Aerial crown-view tile of a tropical tree (Barro Colorado Island, Panama), acquired 20240611:
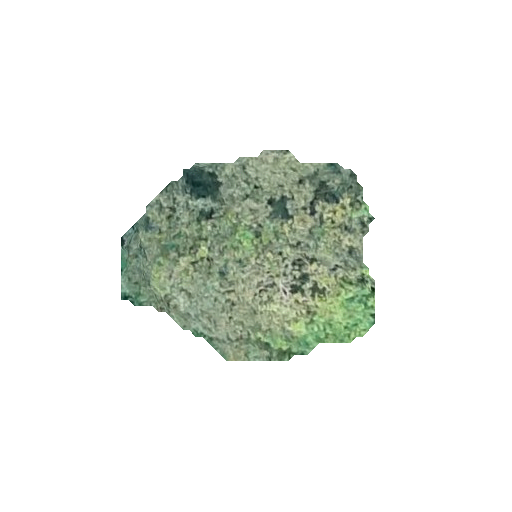
Species: Luehea seemannii
GBIF accepted scientific name: Luehea seemannii
Crown area: 63.835 m²